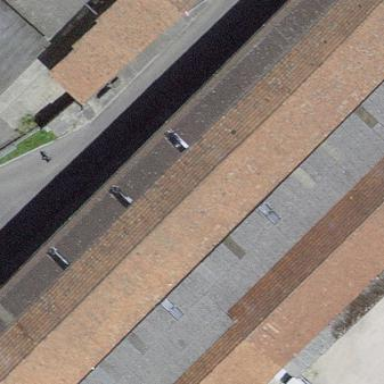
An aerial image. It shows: Building with gabled roof made of roof tiles.